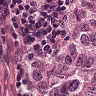
Metastatic tissue present: yes